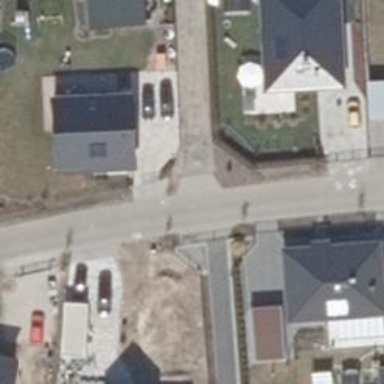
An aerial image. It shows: Residential road.